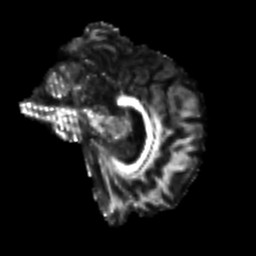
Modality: FA
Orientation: sagittal
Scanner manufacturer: siemens
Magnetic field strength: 3 T
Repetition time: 9.6 s
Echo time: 0.077 s